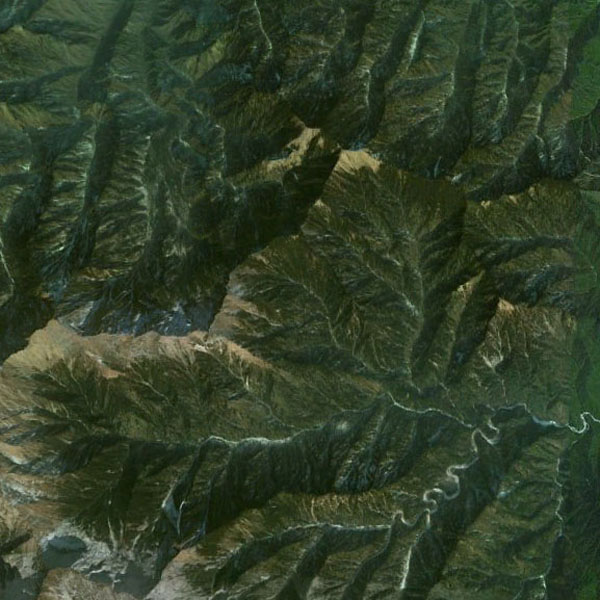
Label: Mountain